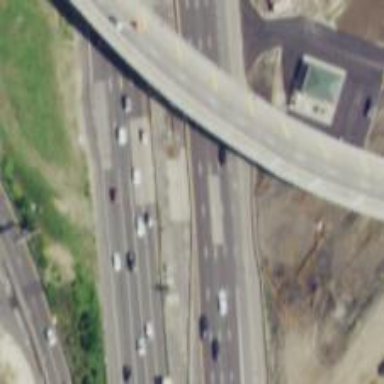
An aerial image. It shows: Interchange junction on motorway link.